Question: The code I use I just took from an example and it does build a wall to my scene:
'''
/** This loop builds a wall out of individual bricks. */
public void initWall() {
float startpt = brickLength / 4;
float height = 0;
for (int j = 0; j < 15; j++) {
for (int i = 0; i < 6; i++) {
Vector3f vt =
new Vector3f(i * brickLength * 2 + startpt, brickHeight + height, 10);
makeBrick(vt);
}
startpt = -startpt;
height += 2 * brickHeight;
}
}
/** This method creates one individual physical brick. */
public void makeBrick(Vector3f loc) {
/** Create a brick geometry and attach to scene graph. */
Geometry brick_geo = new Geometry("brick", box);
brick_geo.setMaterial(wall_mat);
rootNode.attachChild(brick_geo);
/** Position the brick geometry */
brick_geo.setLocalTranslation(loc);
/** Make brick physical with a mass > 0.0f. */
brick_phy = new RigidBodyControl(2f);
/** Add physical brick to physics space. */
brick_geo.addControl(brick_phy);
bulletAppState.getPhysicsSpace().add(brick_phy);
}
'''

Now I wonder if I should use this code to build up an entire labyrinth / dungeon or if this is best modelled outside the program eg. in blender instead like a .scene and then read into the program? The entire program is
'''
package adventure;
import java.applet.Applet;
import com.jme3.math.Quaternion;
import com.jme3.math.FastMath;
import java.applet.AudioClip;
import java.awt.BorderLayout;
import java.awt.Dimension;
import java.awt.Image;
import java.awt.TextArea;
import java.net.MalformedURLException;
import java.net.URL;
import java.util.ArrayList;
import java.util.List;
import com.jme3.material.RenderState.FaceCullMode;
import javax.swing.JFrame;
import javax.swing.JPanel;
import com.jme3.renderer.queue.RenderQueue.ShadowMode;
import com.jme3.animation.AnimChannel;
import com.jme3.animation.AnimControl;
import com.jme3.animation.AnimEventListener;
import com.jme3.animation.LoopMode;
import com.jme3.app.SimpleApplication;
import com.jme3.asset.BlenderKey;
import com.jme3.asset.TextureKey;
import com.jme3.asset.plugins.ZipLocator;
import com.jme3.bullet.BulletAppState;
import com.jme3.bullet.PhysicsSpace;
import com.jme3.bullet.collision.PhysicsCollisionEvent;
import com.jme3.bullet.collision.PhysicsCollisionListener;
import com.jme3.bullet.collision.shapes.CapsuleCollisionShape;
import com.jme3.bullet.collision.shapes.CollisionShape;
import com.jme3.bullet.collision.shapes.SphereCollisionShape;
import com.jme3.bullet.control.CharacterControl;
import com.jme3.bullet.control.RigidBodyControl;
import com.jme3.bullet.util.CollisionShapeFactory;
import com.jme3.effect.ParticleEmitter;
import com.jme3.effect.ParticleMesh.Type;
import com.jme3.effect.shapes.EmitterSphereShape;
import com.jme3.input.ChaseCamera;
import com.jme3.input.KeyInput;
import com.jme3.input.controls.ActionListener;
import com.jme3.input.controls.KeyTrigger;
import com.jme3.light.DirectionalLight;
import com.jme3.material.Material;
import com.jme3.math.ColorRGBA;
import com.jme3.math.Vector2f;
import com.jme3.math.Vector3f;
import com.jme3.post.FilterPostProcessor;
import com.jme3.post.filters.BloomFilter;
import com.jme3.renderer.Camera;
import com.jme3.renderer.queue.RenderQueue.ShadowMode;
import com.jme3.scene.Geometry;
import com.jme3.scene.Node;
import com.jme3.scene.Spatial;
import com.jme3.scene.shape.Box;
import com.jme3.scene.shape.Sphere;
import com.jme3.scene.shape.Sphere.TextureMode;
import com.jme3.system.AppSettings;
import com.jme3.system.JmeCanvasContext;
import com.jme3.terrain.geomipmap.TerrainLodControl;
import com.jme3.terrain.geomipmap.TerrainQuad;
import com.jme3.terrain.heightmap.AbstractHeightMap;
import com.jme3.terrain.heightmap.ImageBasedHeightMap;
import com.jme3.texture.Texture;
import com.jme3.texture.Texture.WrapMode;
import com.jme3.util.SkyFactory;
public class MountainWorld extends SimpleApplication implements ActionListener,
PhysicsCollisionListener, AnimEventListener, Playable {
/** Prepare Materials */
Material wall_mat;
Material stone_mat;
Material floor_mat;
/** Prepare geometries and physical nodes for bricks and cannon balls. */
private RigidBodyControl brick_phy;
private static final Box box;
private RigidBodyControl ball_phy;
private static final Sphere sphere;
private RigidBodyControl floor_phy;
private static final Box floor;
/** dimensions used for bricks and wall */
private static final float brickLength = 0.48f;
private static final float brickWidth = 0.24f;
private static final float brickHeight = 0.12f;
static {
/** Initialize the cannon ball geometry */
sphere = new Sphere(32, 32, 0.4f, true, false);
sphere.setTextureMode(TextureMode.Projected);
/** Initialize the brick geometry */
box = new Box(Vector3f.ZERO, brickLength, brickHeight, brickWidth);
box.scaleTextureCoordinates(new Vector2f(1f, .5f));
/** Initialize the floor geometry */
floor = new Box(Vector3f.ZERO, 100f, 0.1f, 50f);
floor.scaleTextureCoordinates(new Vector2f(3, 6));
}
private static World world;
private static Person person;
private static Player dplayer;
private static TextArea textarea;
private BulletAppState bulletAppState;
private AnimChannel channel;
private AnimControl control;
// character
CharacterControl character;
Node model;
// temp vectors
Vector3f walkDirection = new Vector3f();
// terrain
TerrainQuad terrain;
RigidBodyControl terrainPhysicsNode;
// Materials
Material matRock;
Material matBullet;
// animation
AnimChannel animationChannel;
AnimChannel shootingChannel;
AnimControl animationControl;
float airTime = 0;
// camera
boolean left = false, right = false, up = false, down = false;
ChaseCamera chaseCam;
// bullet
Sphere bullet;
SphereCollisionShape bulletCollisionShape;
// explosion
ParticleEmitter effect;
// brick wall
Box brick;
float bLength = 0.8f;
float bWidth = 0.4f;
float bHeight = 0.4f;
FilterPostProcessor fpp;
private Spatial sceneModel;
private RigidBodyControl landscape;
public static void main(String[] args) {
java.awt.EventQueue.invokeLater(new Runnable() {
public void run() {
AppSettings settings = new AppSettings(true);
settings.setWidth(850);
settings.setHeight(440);
MountainWorld canvasApplication = new MountainWorld();
canvasApplication.setSettings(settings);
canvasApplication.createCanvas(); // create canvas!
JmeCanvasContext ctx = (JmeCanvasContext) canvasApplication
.getContext();
ctx.setSystemListener(canvasApplication);
Dimension dim = new Dimension(640, 480);
ctx.getCanvas().setPreferredSize(dim);
JFrame window = new JFrame("Dungeon World");
window.setDefaultCloseOperation(JFrame.EXIT_ON_CLOSE);
JPanel panel = new JPanel(new BorderLayout()); // a panel
world = new DungeonWorld(canvasApplication);
person = new Person(world, "You", null);
dplayer = new Player(world, person);
Commands commands = new Commands(person);
textarea = new TextArea("", 10, 60,
TextArea.SCROLLBARS_VERTICAL_ONLY);
textarea.append("You are in a dungeon. The horrible shrieks of the undead chill your bones.
");
textarea.setEditable(false);
panel.add("West", ctx.getCanvas());
panel.add("East", commands);
panel.add("South", textarea);
window.add(panel);
window.pack();
window.setVisible(true);
canvasApplication.startCanvas();
}
});
}
@Override
public void simpleInitApp() {
bulletAppState = new BulletAppState();
bulletAppState.setThreadingType(BulletAppState.ThreadingType.PARALLEL);
stateManager.attach(bulletAppState);
setupKeys();
//prepareBullet();
//prepareEffect();
createLight();
//createSky();
initMaterials();
initFloor();
initWall();
//createTerrain();
//createWall();
createCharacters();
setupChaseCamera();
setupAnimationController();
setupFilter();
}
/** This loop builds a wall out of individual bricks. */
public void initWall() {
float startpt = brickLength / 4;
float height = 0;
for (int j = 0; j < 15; j++) {
for (int i = 0; i < 6; i++) {
Vector3f vt =
new Vector3f(i * brickLength * 2 + startpt, brickHeight + height, 10);
makeBrick(vt);
}
startpt = -startpt;
height += 2 * brickHeight;
}
}
/** This method creates one individual physical brick. */
public void makeBrick(Vector3f loc) {
/** Create a brick geometry and attach to scene graph. */
Geometry brick_geo = new Geometry("brick", box);
brick_geo.setMaterial(wall_mat);
rootNode.attachChild(brick_geo);
/** Position the brick geometry */
brick_geo.setLocalTranslation(loc);
/** Make brick physical with a mass > 0.0f. */
brick_phy = new RigidBodyControl(2f);
/** Add physical brick to physics space. */
brick_geo.addControl(brick_phy);
bulletAppState.getPhysicsSpace().add(brick_phy);
}
/** Make a solid floor and add it to the scene. */
public void initFloor() {
Geometry floor_geo = new Geometry("Floor", floor);
floor_geo.setMaterial(floor_mat);
floor_geo.setLocalTranslation(0, -0.1f, 0);
this.rootNode.attachChild(floor_geo);
/* Make the floor physical with mass 0.0f! */
floor_phy = new RigidBodyControl(0.0f);
floor_geo.addControl(floor_phy);
bulletAppState.getPhysicsSpace().add(floor_phy);
}
/** Initialize the materials used in this scene. */
public void initMaterials() {
wall_mat = new Material(assetManager, "Common/MatDefs/Misc/Unshaded.j3md");
TextureKey key = new TextureKey("Textures/Terrain/BrickWall/BrickWall.jpg");
key.setGenerateMips(true);
Texture tex = assetManager.loadTexture(key);
wall_mat.setTexture("ColorMap", tex);
stone_mat = new Material(assetManager, "Common/MatDefs/Misc/Unshaded.j3md");
TextureKey key2 = new TextureKey("Textures/Terrain/Rock/Rock.PNG");
key2.setGenerateMips(true);
Texture tex2 = assetManager.loadTexture(key2);
stone_mat.setTexture("ColorMap", tex2);
floor_mat = new Material(assetManager, "Common/MatDefs/Misc/Unshaded.j3md");
TextureKey key3 = new TextureKey("Textures/Terrain/Pond/Pond.jpg");
key3.setGenerateMips(true);
Texture tex3 = assetManager.loadTexture(key3);
tex3.setWrap(WrapMode.Repeat);
floor_mat.setTexture("ColorMap", tex3);
}
private void setupFilter() {
FilterPostProcessor fpp = new FilterPostProcessor(assetManager);
BloomFilter bloom = new BloomFilter(BloomFilter.GlowMode.Objects);
fpp.addFilter(bloom);
viewPort.addProcessor(fpp);
}
private PhysicsSpace getPhysicsSpace() {
return bulletAppState.getPhysicsSpace();
}
private void setupKeys() {
inputManager.addMapping("wireframe", new KeyTrigger(KeyInput.KEY_T));
inputManager.addListener(this, "wireframe");
inputManager.addMapping("CharLeft", new KeyTrigger(KeyInput.KEY_A));
inputManager.addMapping("CharRight", new KeyTrigger(KeyInput.KEY_D));
inputManager.addMapping("CharUp", new KeyTrigger(KeyInput.KEY_W));
inputManager.addMapping("CharDown", new KeyTrigger(KeyInput.KEY_S));
inputManager.addMapping("CharSpace",
new KeyTrigger(KeyInput.KEY_RETURN));
inputManager
.addMapping("CharShoot", new KeyTrigger(KeyInput.KEY_SPACE));
inputManager.addListener(this, "CharLeft");
inputManager.addListener(this, "CharRight");
inputManager.addListener(this, "CharUp");
inputManager.addListener(this, "CharDown");
inputManager.addListener(this, "CharSpace");
inputManager.addListener(this, "CharShoot");
}
private void createWall() {
float xOff = -144;
float zOff = -40;
float startpt = bLength / 4 - xOff;
float height = 6.1f;
brick = new Box(Vector3f.ZERO, bLength, bHeight, bWidth);
brick.scaleTextureCoordinates(new Vector2f(1f, .5f));
for (int j = 0; j < 15; j++) {
for (int i = 0; i < 4; i++) {
Vector3f vt = new Vector3f(i * bLength * 2 + startpt, bHeight
+ height, zOff);
addBrick(vt);
}
startpt = -startpt;
height += 1.01f * bHeight;
}
}
private void addBrick(Vector3f ori) {
Geometry reBoxg = new Geometry("brick", brick);
reBoxg.setMaterial(matBullet);
reBoxg.setLocalTranslation(ori);
reBoxg.addControl(new RigidBodyControl(1.5f));
reBoxg.setShadowMode(ShadowMode.CastAndReceive);
this.rootNode.attachChild(reBoxg);
this.getPhysicsSpace().add(reBoxg);
}
private void prepareBullet() {
bullet = new Sphere(32, 32, 0.4f, true, false);
bullet.setTextureMode(TextureMode.Projected);
bulletCollisionShape = new SphereCollisionShape(0.4f);
matBullet = new Material(getAssetManager(),
"Common/MatDefs/Misc/Unshaded.j3md");
matBullet.setColor("Color", ColorRGBA.Green);
// matBullet.setColor("m_GlowColor", ColorRGBA.Green);
getPhysicsSpace().addCollisionListener(this);
}
private void prepareEffect() {
int COUNT_FACTOR = 1;
float COUNT_FACTOR_F = 1f;
effect = new ParticleEmitter("Flame", Type.Triangle, 32 * COUNT_FACTOR);
effect.setSelectRandomImage(true);
effect.setStartColor(new ColorRGBA(1f, 0.4f, 0.05f,
(float) (1f / COUNT_FACTOR_F)));
effect.setEndColor(new ColorRGBA(.4f, .22f, .12f, 0f));
effect.setStartSize(1.3f);
effect.setEndSize(2f);
effect.setShape(new EmitterSphereShape(Vector3f.ZERO, 1f));
effect.setParticlesPerSec(0);
effect.setGravity(0, -5, 0);
effect.setLowLife(.4f);
effect.setHighLife(.5f);
effect.setInitialVelocity(new Vector3f(0, 7, 0));
effect.setVelocityVariation(1f);
effect.setImagesX(2);
effect.setImagesY(2);
Material mat = new Material(assetManager,
"Common/MatDefs/Misc/Particle.j3md");
mat.setTexture("Texture",
assetManager.loadTexture("Effects/Explosion/flame.png"));
effect.setMaterial(mat);
// effect.setLocalScale(100);
rootNode.attachChild(effect);
}
private void createLight() {
Vector3f direction = new Vector3f(-0.1f, -0.7f, -1).normalizeLocal();
DirectionalLight dl = new DirectionalLight();
dl.setDirection(direction);
dl.setColor(new ColorRGBA(1f, 1f, 1f, 1.0f));
rootNode.addLight(dl);
}
private void createSky() {
rootNode.attachChild(SkyFactory.createSky(assetManager,
"Textures/Sky/Bright/BrightSky.dds", false));
}
private void createTerrain2() {
matRock = new Material(assetManager,
"Common/MatDefs/Terrain/TerrainLighting.j3md");
matRock.setBoolean("useTriPlanarMapping", false);
matRock.setBoolean("WardIso", true);
matRock.setTexture("AlphaMap",
assetManager.loadTexture("Textures/Terrain/splat/alphamap.png"));
Texture heightMapImage = assetManager
.loadTexture("Textures/Terrain/splat/mountains512.png");
Texture grass = assetManager
.loadTexture("Textures/Terrain/splat/grass.jpg");
grass.setWrap(WrapMode.Repeat);
matRock.setTexture("DiffuseMap", grass);
matRock.setFloat("DiffuseMap_0_scale", 64);
Texture dirt = assetManager
.loadTexture("Textures/Terrain/splat/dirt.jpg");
dirt.setWrap(WrapMode.Repeat);
matRock.setTexture("DiffuseMap_1", dirt);
matRock.setFloat("DiffuseMap_1_scale", 16);
Texture rock = assetManager
.loadTexture("Textures/Terrain/splat/road.jpg");
rock.setWrap(WrapMode.Repeat);
matRock.setTexture("DiffuseMap_2", rock);
matRock.setFloat("DiffuseMap_2_scale", 128);
Texture normalMap0 = assetManager
.loadTexture("Textures/Terrain/splat/grass_normal.jpg");
normalMap0.setWrap(WrapMode.Repeat);
Texture normalMap1 = assetManager
.loadTexture("Textures/Terrain/splat/dirt_normal.png");
normalMap1.setWrap(WrapMode.Repeat);
Texture normalMap2 = assetManager
.loadTexture("Textures/Terrain/splat/road_normal.png");
normalMap2.setWrap(WrapMode.Repeat);
matRock.setTexture("NormalMap", normalMap0);
matRock.setTexture("NormalMap_1", normalMap2);
matRock.setTexture("NormalMap_2", normalMap2);
AbstractHeightMap heightmap = null;
try {
heightmap = new ImageBasedHeightMap(heightMapImage.getImage(),
0.25f);
heightmap.load();
} catch (Exception e) {
e.printStackTrace();
}
terrain = new TerrainQuad("terrain", 65, 513, heightmap.getHeightMap());
List<Camera> cameras = new ArrayList<Camera>();
cameras.add(getCamera());
TerrainLodControl control = new TerrainLodControl(terrain, cameras);
terrain.addControl(control);
terrain.setMaterial(matRock);
terrain.setLocalScale(new Vector3f(2, 2, 2));
terrainPhysicsNode = new RigidBodyControl(
CollisionShapeFactory.createMeshShape(terrain), 0);
terrain.addControl(terrainPhysicsNode);
rootNode.attachChild(terrain);
getPhysicsSpace().add(terrainPhysicsNode);
}
private void createTerrain() {
assetManager.registerLocator("town.zip", ZipLocator.class);
sceneModel = assetManager.loadModel("main.scene");
//sceneModel = assetManager.loadModel("Scenes/ManyLights/Main.scene");
sceneModel.setLocalScale(2f);
//initFloor();
// We set up collision detection for the scene by creating a
// compound collision shape and a static RigidBodyControl with mass
// zero.
CollisionShape sceneShape = CollisionShapeFactory
.createMeshShape((Node) sceneModel);
landscape = new RigidBodyControl(sceneShape, 0);
sceneModel.addControl(landscape);
List<Camera> cameras = new ArrayList<Camera>();
cameras.add(getCamera());
rootNode.attachChild(sceneModel);
}
private void createCharacters() {
CapsuleCollisionShape capsule = new CapsuleCollisionShape(0.0f, 0.0f);
character = new CharacterControl(capsule, 0.01f);
model = (Node) assetManager.loadModel("Models/Ninja/Ninja.mesh.xml");
float scale = 0.25f;
model.scale(0.05f, 0.05f, 0.05f);
model.addControl(character);
character.setPhysicsLocation(new Vector3f(0, -0.05f, 0));
model.setShadowMode(ShadowMode.CastAndReceive);
character.setViewDirection(new Vector3f(1, 0, 0));
rootNode.attachChild(model);
getPhysicsSpace().add(character);
BlenderKey blenderKey = new BlenderKey("Models/Oto/Oto.mesh.xml");
Spatial man = (Spatial) assetManager.loadModel(blenderKey);
man.setLocalTranslation(new Vector3f(-10, 4.5f, -10));
man.setShadowMode(ShadowMode.CastAndReceive);
rootNode.attachChild(man);
}
private void setupChaseCamera() {
flyCam.setEnabled(false);
chaseCam = new ChaseCamera(cam, model, inputManager);
}
private void setupAnimationController() {
animationControl = model.getControl(AnimControl.class);
animationControl.addListener(this);
animationChannel = animationControl.createChannel();
// shootingChannel = animationControl.createChannel();
// shootingChannel.addBone(animationControl.getSkeleton().getBone(
// "uparm.right"));
// shootingChannel.addBone(animationControl.getSkeleton().getBone(
// "arm.right"));
// shootingChannel.addBone(animationControl.getSkeleton().getBone(
// "hand.right"));
}
@Override
public void simpleUpdate(float tpf) {
Vector3f camDir = cam.getDirection().clone().multLocal(0.1f);
Vector3f camLeft = cam.getLeft().clone().multLocal(0.1f);
camDir.y = 0;
camLeft.y = 0;
walkDirection.set(0, 0, 0);
if (left) {
walkDirection.addLocal(camLeft);
}
if (right) {
walkDirection.addLocal(camLeft.negate());
}
if (up) {
walkDirection.addLocal(camDir);
}
if (down) {
walkDirection.addLocal(camDir.negate());
}
if (!character.onGround()) {
airTime = airTime + tpf;
} else {
airTime = 0;
}
if (walkDirection.length() == 0) {
if (!"Idle1".equals(animationChannel.getAnimationName())) {
animationChannel.setAnim("Idle1", 1f);
}
} else {
character.setViewDirection(walkDirection);
if (airTime > .3f) {
if (!"stand".equals(animationChannel.getAnimationName())) {
animationChannel.setAnim("stand");
}
} else if (!"Walk".equals(animationChannel.getAnimationName())) {
animationChannel.setAnim("Walk", 0.7f);
}
}
character.setWalkDirection(walkDirection);
}
public void onAction(String binding, boolean value, float tpf) {
if (binding.equals("CharLeft")) {
if (value) {
left = true;
} else {
left = false;
}
} else if (binding.equals("CharRight")) {
if (value) {
right = true;
} else {
right = false;
}
} else if (binding.equals("CharUp")) {
if (value) {
up = true;
} else {
up = false;
}
} else if (binding.equals("CharDown")) {
if (value) {
down = true;
} else {
down = false;
}
} else if (binding.equals("CharSpace")) {
character.jump();
} else if (binding.equals("CharShoot") && !value) {
bulletControl();
}
}
private void bulletControl() {
shootingChannel.setAnim("Dodge", 0.1f);
shootingChannel.setLoopMode(LoopMode.DontLoop);
Geometry bulletg = new Geometry("bullet", bullet);
bulletg.setMaterial(matBullet);
bulletg.setShadowMode(ShadowMode.CastAndReceive);
bulletg.setLocalTranslation(character.getPhysicsLocation().add(
cam.getDirection().mult(5)));
RigidBodyControl bulletControl = new BombControl(bulletCollisionShape,
1);
bulletControl.setCcdMotionThreshold(0.1f);
bulletControl.setLinearVelocity(cam.getDirection().mult(80));
bulletg.addControl(bulletControl);
rootNode.attachChild(bulletg);
getPhysicsSpace().add(bulletControl);
}
public void collision(PhysicsCollisionEvent event) {
if (event.getObjectA() instanceof BombControl) {
final Spatial node = event.getNodeA();
effect.killAllParticles();
effect.setLocalTranslation(node.getLocalTranslation());
effect.emitAllParticles();
} else if (event.getObjectB() instanceof BombControl) {
final Spatial node = event.getNodeB();
effect.killAllParticles();
effect.setLocalTranslation(node.getLocalTranslation());
effect.emitAllParticles();
}
}
public void onAnimCycleDone(AnimControl control, AnimChannel channel,
String animName) {
if (channel == shootingChannel) {
channel.setAnim("stand");
}
}
public void onAnimChange(AnimControl control, AnimChannel channel,
String animName) {
}
// Load an image from the net, making sure it has already been
// loaded when the method returns
public Image loadPicture(String imageName) {
return null;
}
// Load and play a sound from /usr/local/hacks/sounds/
public void playSound(String name) {
URL u = null;
try {
u = new URL("file:" + "/usr/local/hacks/sounds/" + name + ".au");
} catch (MalformedURLException e) {
}
AudioClip a = Applet.newAudioClip(u);
a.play();
}
}
'''
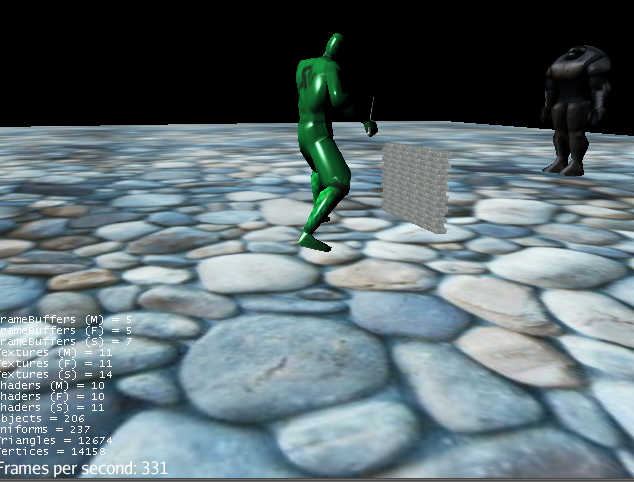
Answer: In your example you have about 100+ bricks - just imagine how many of them you'll need for full dungeon and how it will kill your physics performance :). It's almost impossible do create playable game with this approach.
You should create some static mesh and divide it into corridors, rooms, etc. so you could draw only visible part of your level. If you really want to create destructible environment you should still use static mesh and dynamically replace parts of it with the bricks when the wall should be destroyed.